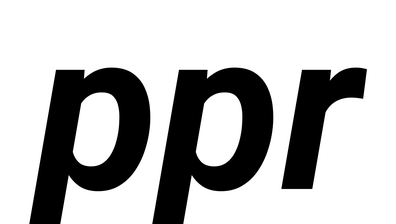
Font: Roboto-Italic_Bold_Italic